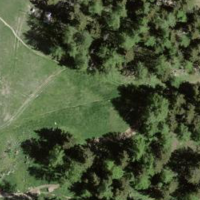
EUNIS habitat code: 43
Species observed at this site:
Aglais urticae